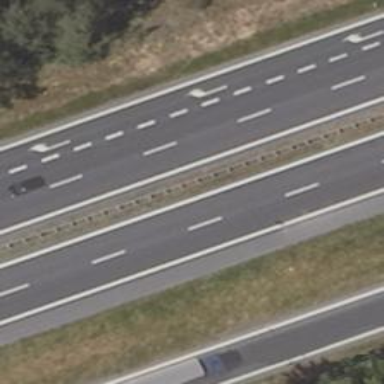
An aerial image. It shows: Asphalt trunk highway.